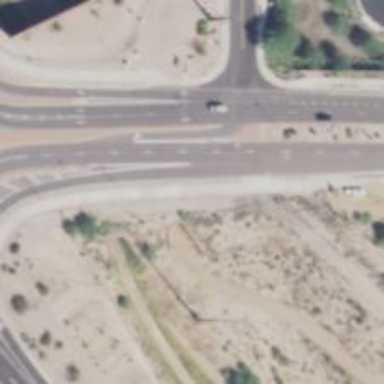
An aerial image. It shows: Asphalt road with secondary link designation.